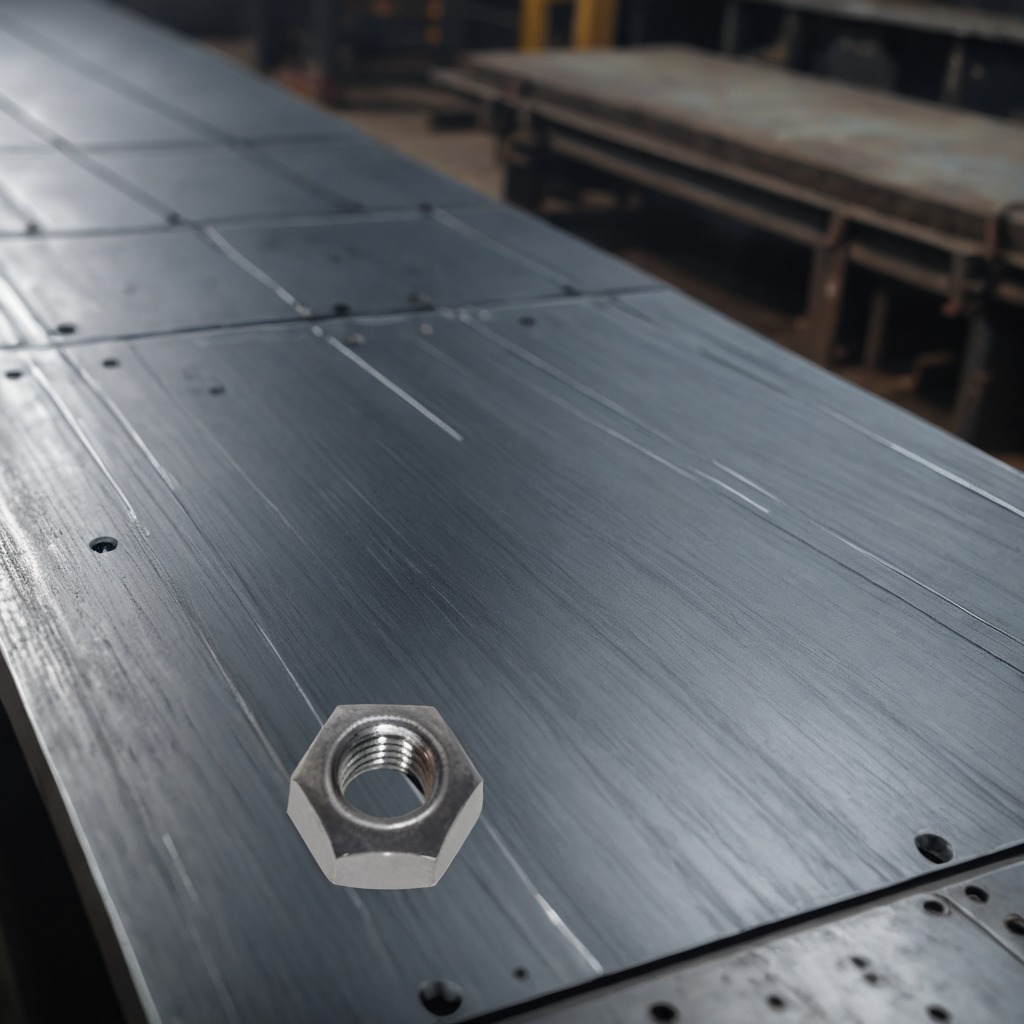
A metal nut is lying on a cold steel table in a mining workshop.